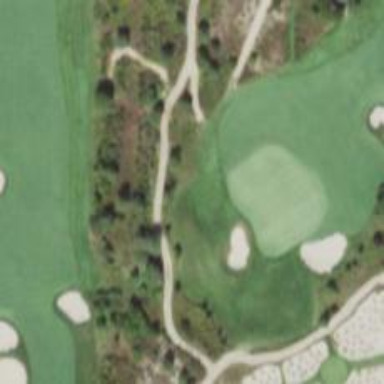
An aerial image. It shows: Path designated for golf carts.